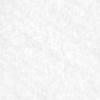
Label: no_change